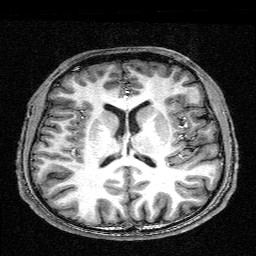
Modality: T1w
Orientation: coronal
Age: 19
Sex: male